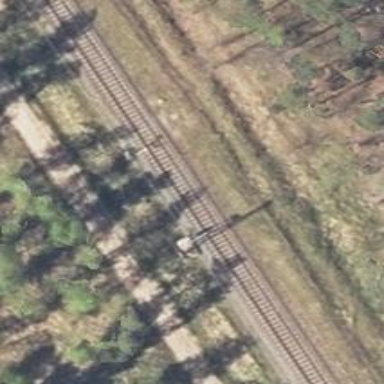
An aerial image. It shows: Light signal at railway crossing.